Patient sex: M
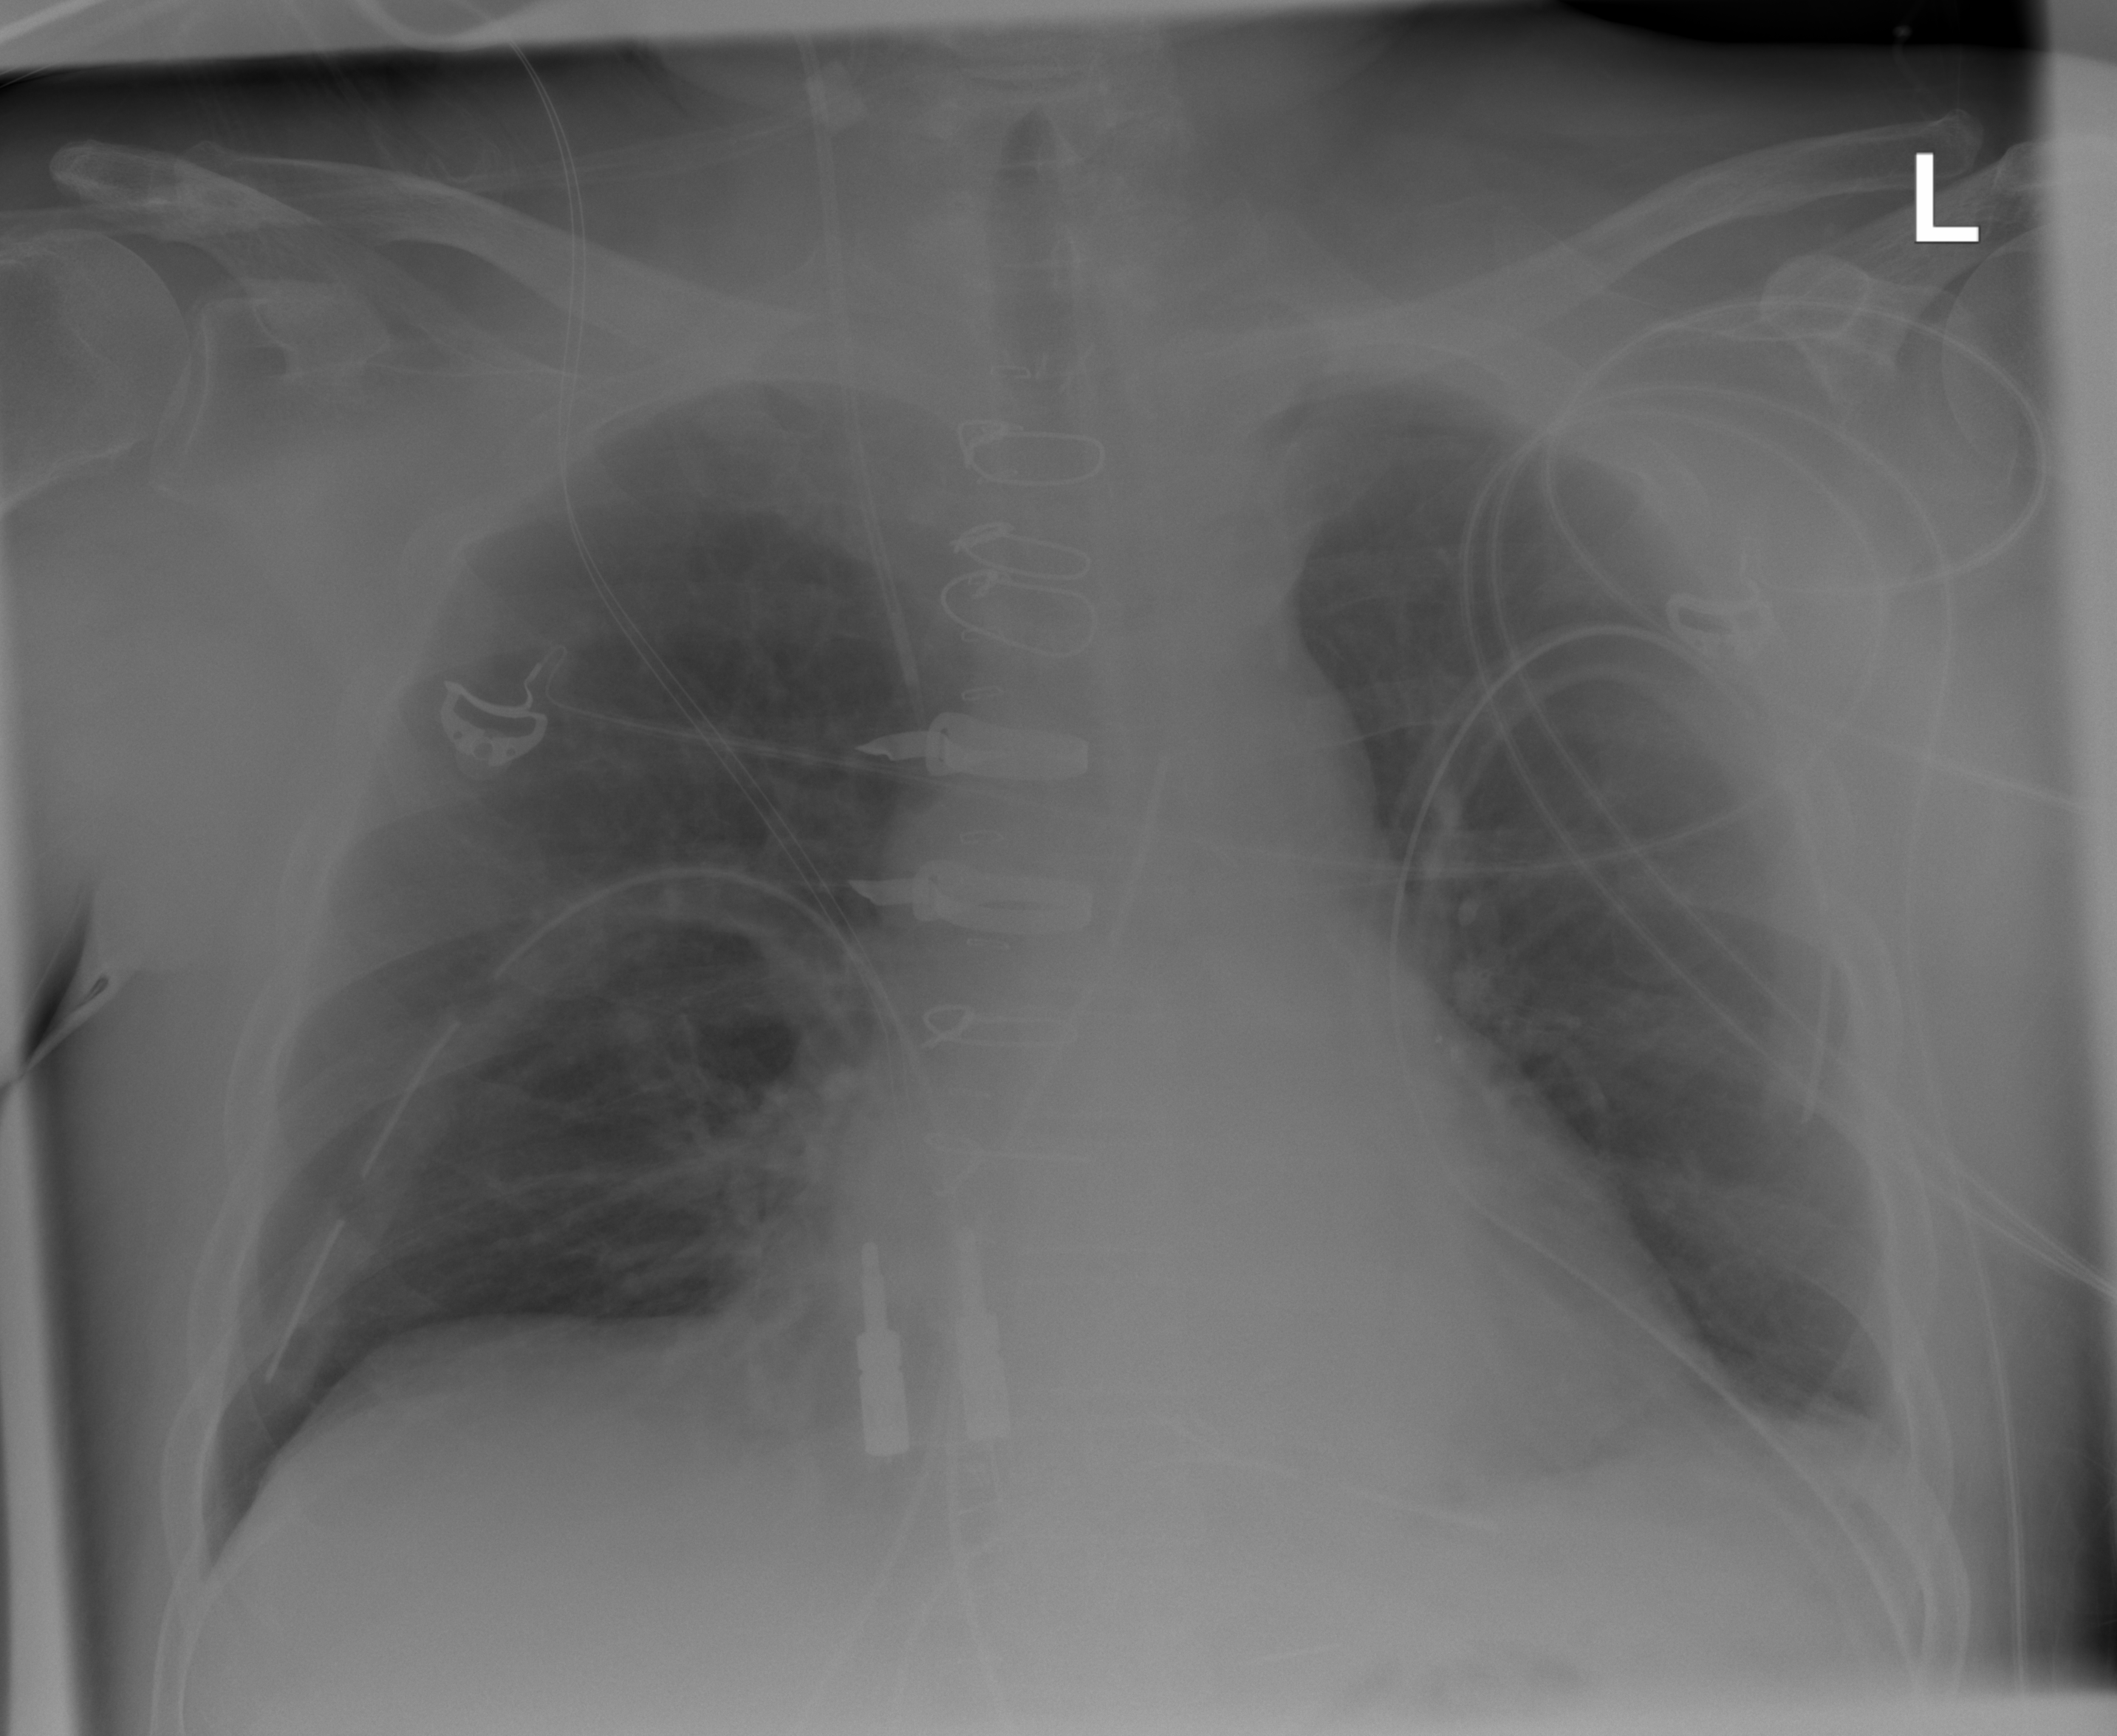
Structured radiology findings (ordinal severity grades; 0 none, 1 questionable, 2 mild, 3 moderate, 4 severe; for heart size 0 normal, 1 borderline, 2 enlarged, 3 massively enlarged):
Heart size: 0
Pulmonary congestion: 0
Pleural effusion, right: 0
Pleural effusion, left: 0
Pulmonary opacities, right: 0
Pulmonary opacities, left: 0
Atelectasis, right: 0
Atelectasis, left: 2